Interaction volume radius: 10 \u00c5
Interaction volume height: 25 \u00c5
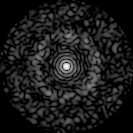
Disorder parameter: 0.8394